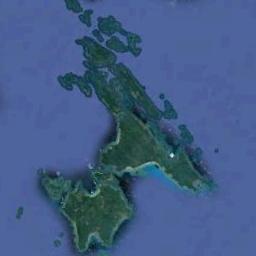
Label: island